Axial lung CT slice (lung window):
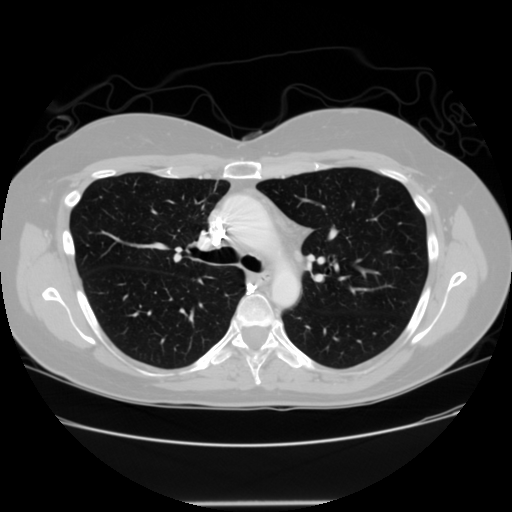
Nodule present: no